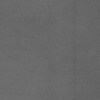
Label: dusty